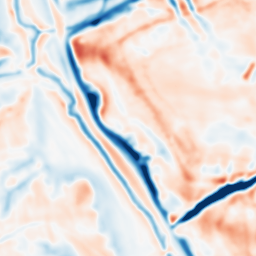
Category: multiscale
Decomposition family: dog_multiscale
Decomposition parameters: sigma_ratio: 1.4
n_scales: 4
base_sigma: 2
Upsampling method: bicubic
Upsampling parameters: scale: 2
Upsampling scale: 2